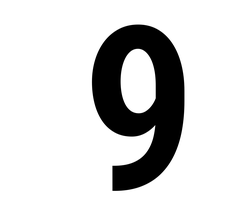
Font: Roboto_Condensed_SemiBold